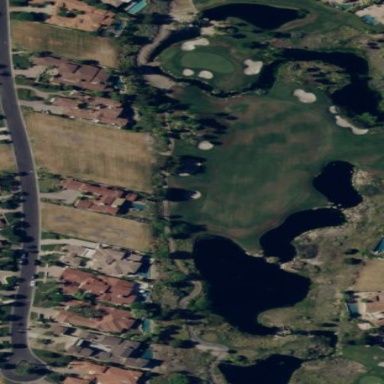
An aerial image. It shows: Scenic golf fairway.